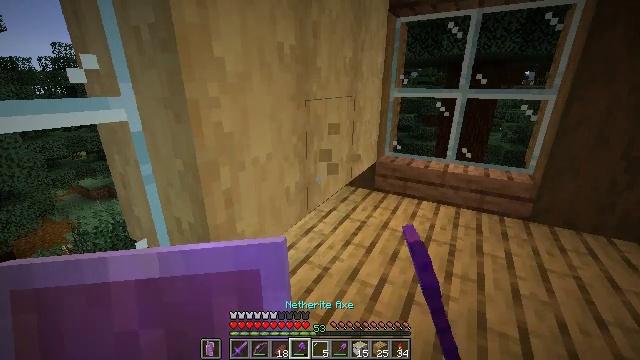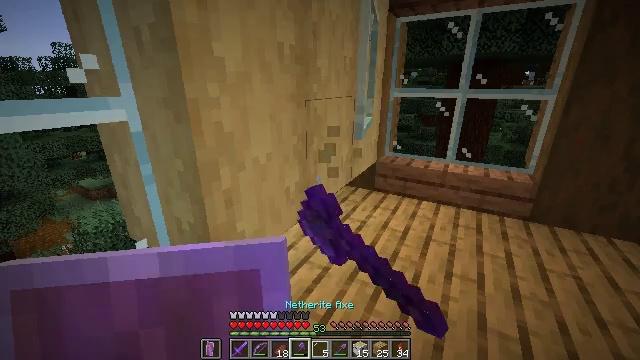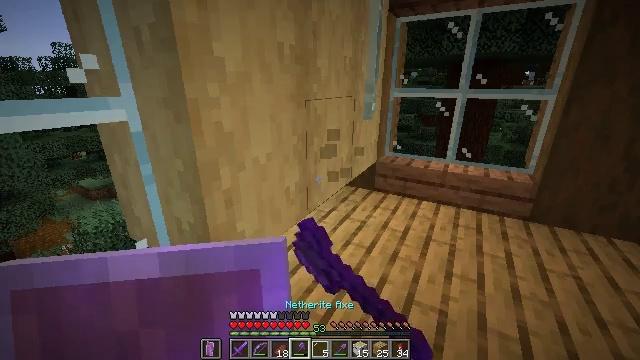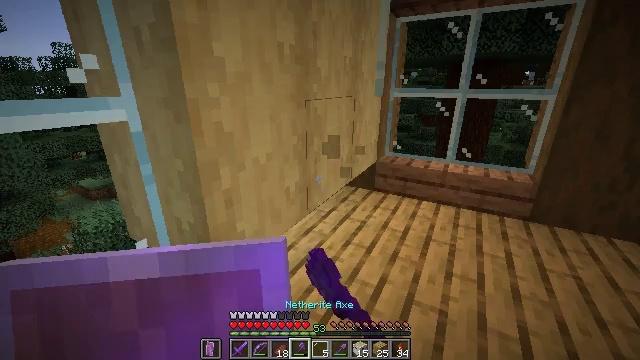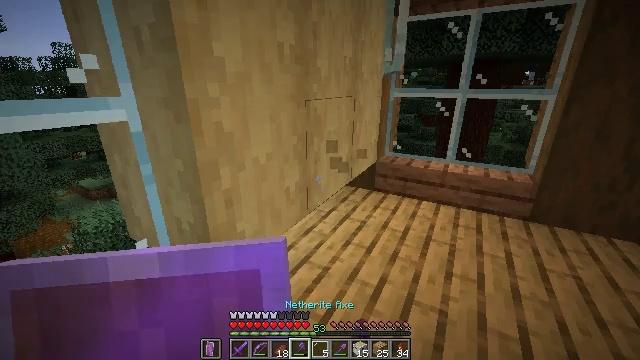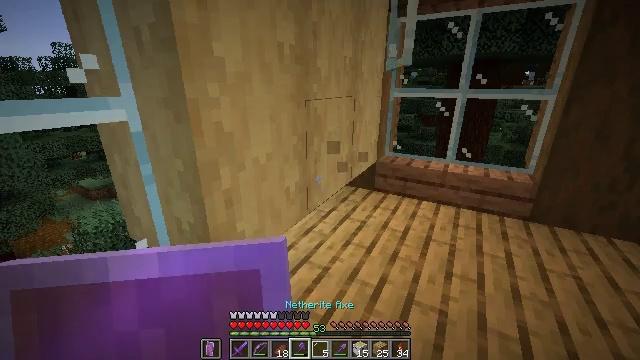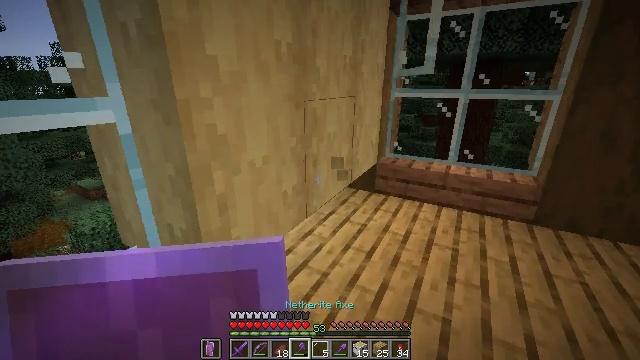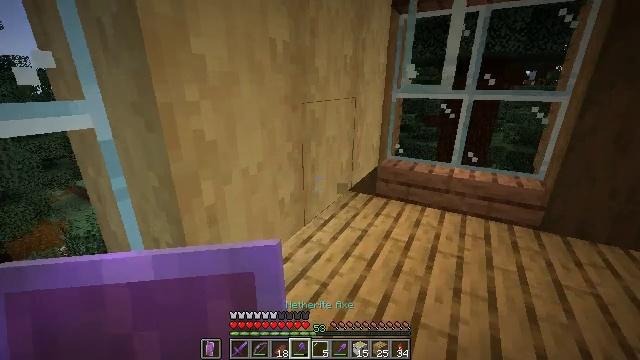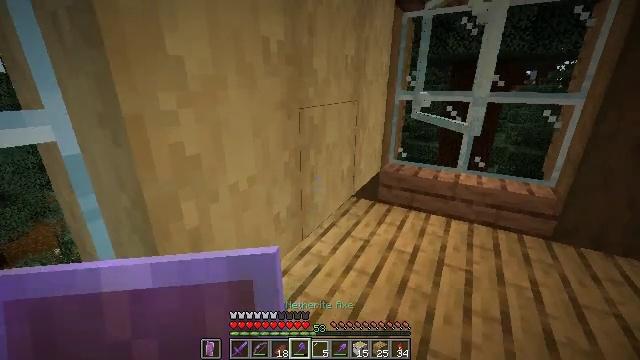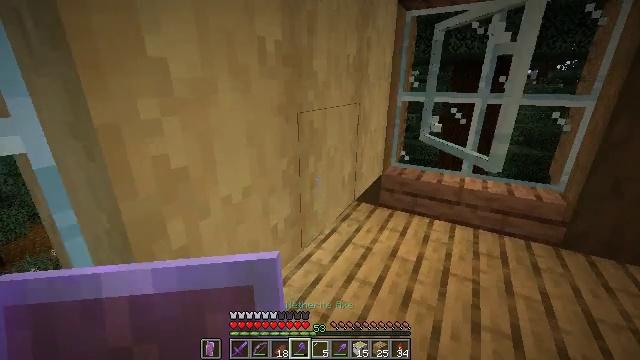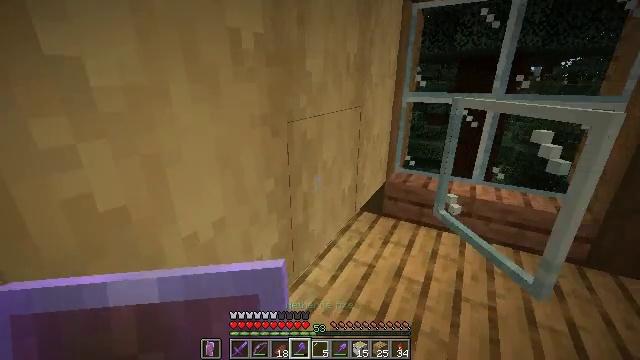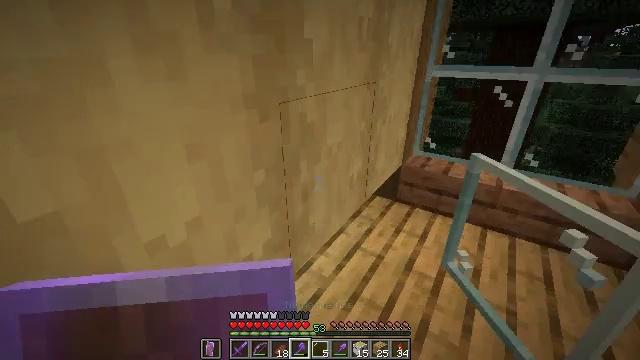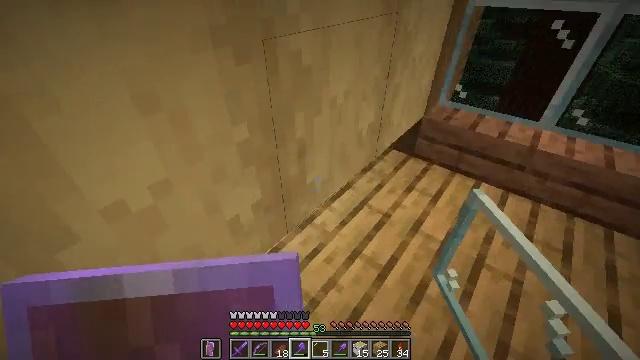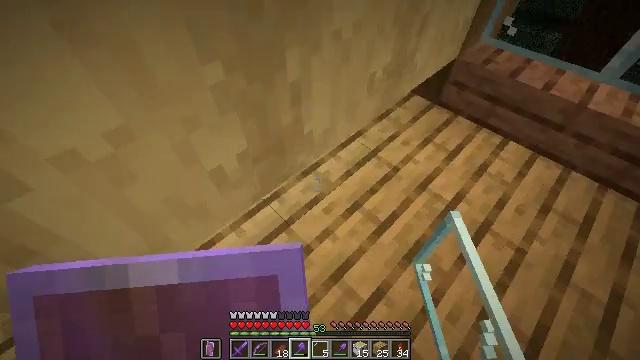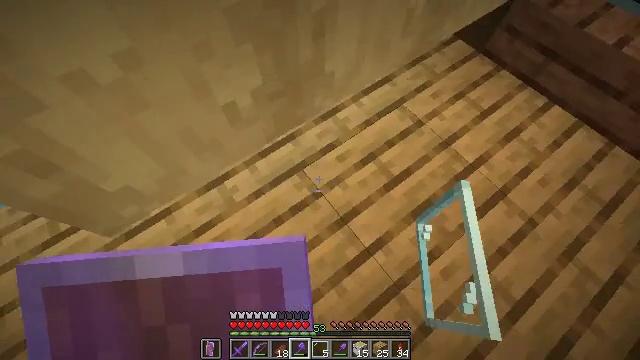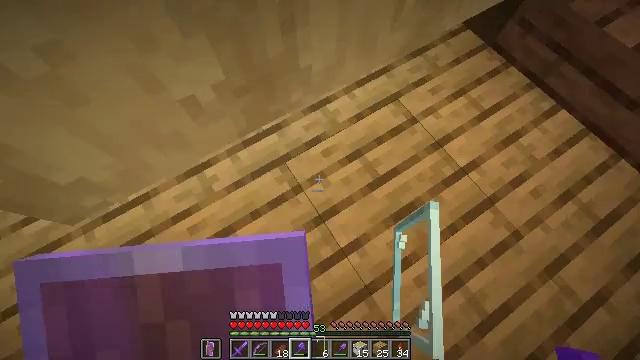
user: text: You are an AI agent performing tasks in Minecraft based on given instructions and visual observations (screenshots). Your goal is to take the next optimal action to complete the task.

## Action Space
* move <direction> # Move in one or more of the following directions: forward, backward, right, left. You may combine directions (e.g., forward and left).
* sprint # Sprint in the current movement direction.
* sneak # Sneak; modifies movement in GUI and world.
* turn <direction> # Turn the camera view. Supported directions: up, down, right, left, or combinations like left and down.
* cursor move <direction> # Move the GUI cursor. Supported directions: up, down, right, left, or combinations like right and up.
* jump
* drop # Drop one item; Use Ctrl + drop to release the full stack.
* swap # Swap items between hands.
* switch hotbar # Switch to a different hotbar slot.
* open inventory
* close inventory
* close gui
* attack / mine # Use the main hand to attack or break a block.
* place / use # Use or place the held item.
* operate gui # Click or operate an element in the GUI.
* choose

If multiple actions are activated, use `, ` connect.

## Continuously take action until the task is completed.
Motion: motion action
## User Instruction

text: Remove the oak slab to gather resources.
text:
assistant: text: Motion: attack / mine
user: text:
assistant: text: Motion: attack / mine
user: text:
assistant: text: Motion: no_op
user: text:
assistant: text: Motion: no_op
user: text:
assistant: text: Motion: no_op
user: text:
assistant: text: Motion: move forward
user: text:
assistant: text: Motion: move forward
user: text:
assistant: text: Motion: move forward
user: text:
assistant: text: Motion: move forward
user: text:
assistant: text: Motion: move forward and move right
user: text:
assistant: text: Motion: move forward and move right, turn left and down
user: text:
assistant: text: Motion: move forward and move right, turn left and down
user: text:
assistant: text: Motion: move forward and move right, turn left and down
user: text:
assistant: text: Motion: move forward and move right, turn left and down
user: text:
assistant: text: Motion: move right, turn left and down
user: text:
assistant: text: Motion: move right, turn left and down
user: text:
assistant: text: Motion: turn down
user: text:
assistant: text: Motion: no_op
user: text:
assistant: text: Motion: no_op
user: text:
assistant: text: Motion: no_op
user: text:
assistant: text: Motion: no_op
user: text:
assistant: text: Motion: no_op
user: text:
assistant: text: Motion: move right
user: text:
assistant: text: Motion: move right, turn left
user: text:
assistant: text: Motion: move right, turn left and up
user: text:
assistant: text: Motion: move right, turn left and up
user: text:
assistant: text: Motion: turn left
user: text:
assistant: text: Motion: turn left
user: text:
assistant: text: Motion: no_op
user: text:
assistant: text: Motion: no_op